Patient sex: M
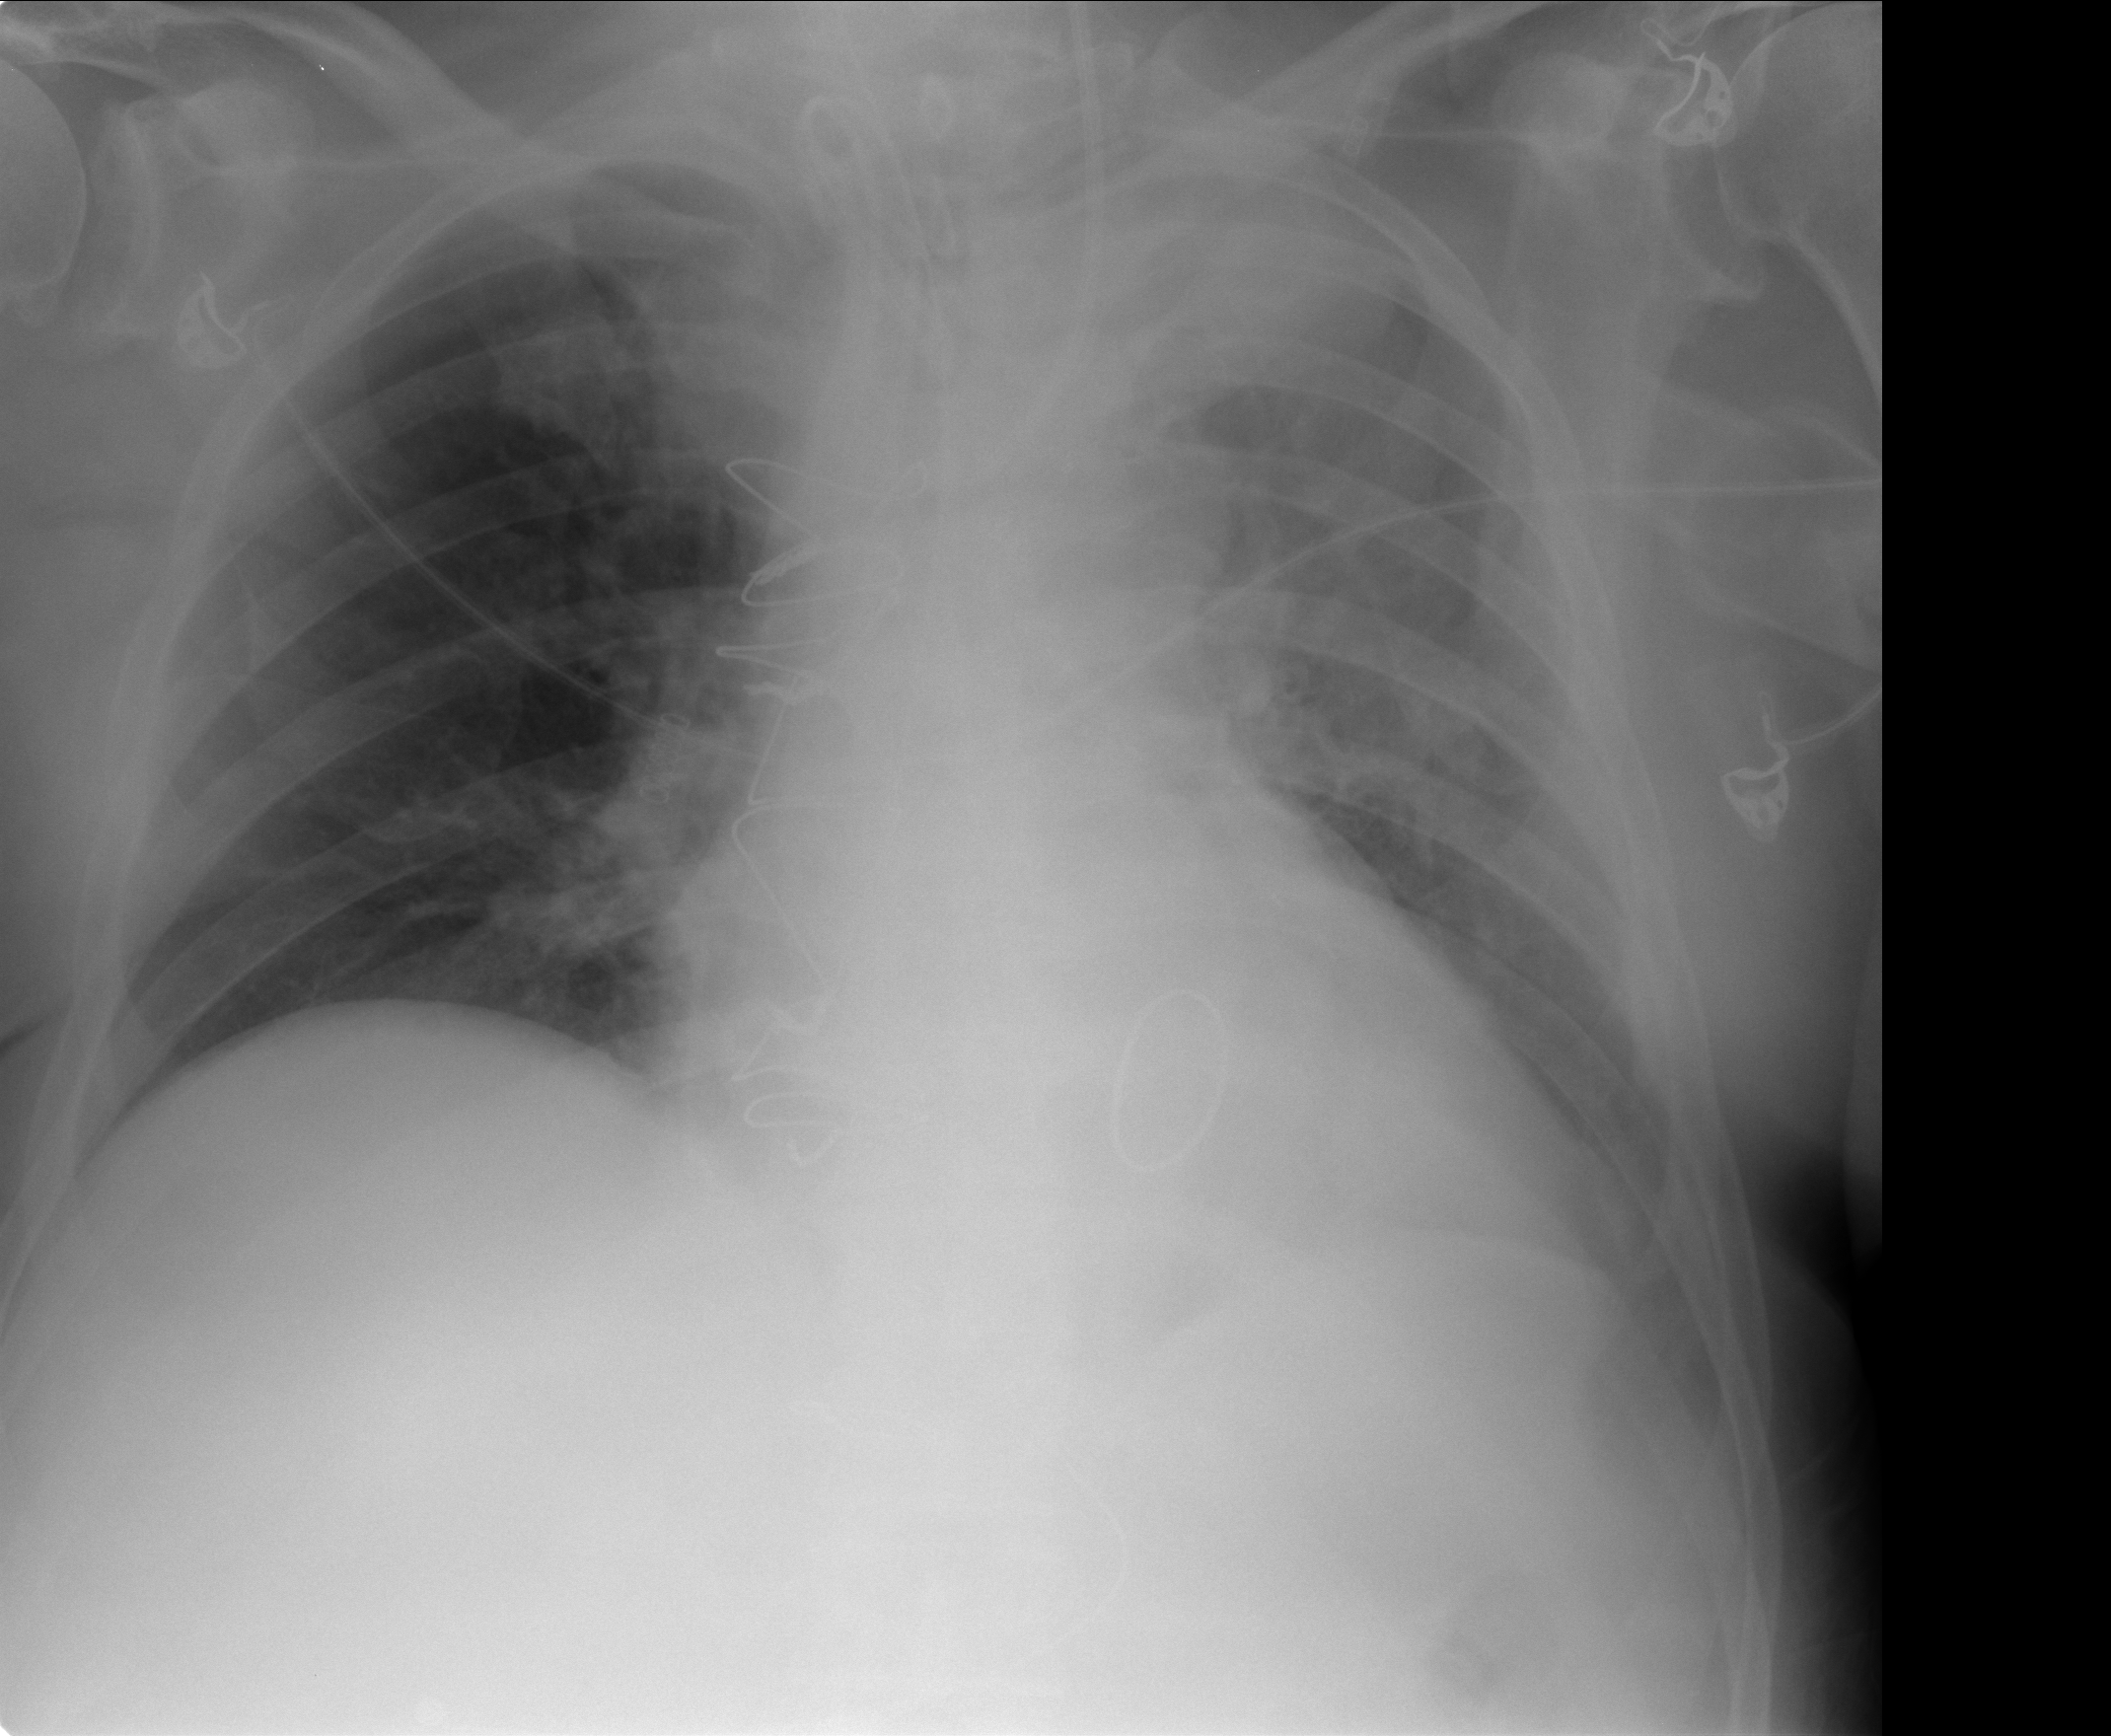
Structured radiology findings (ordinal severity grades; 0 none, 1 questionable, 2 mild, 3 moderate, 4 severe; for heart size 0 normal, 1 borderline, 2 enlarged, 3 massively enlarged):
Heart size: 0
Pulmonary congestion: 2
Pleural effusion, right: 0
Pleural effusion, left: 0
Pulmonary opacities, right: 0
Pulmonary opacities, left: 2
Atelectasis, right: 0
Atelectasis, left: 2